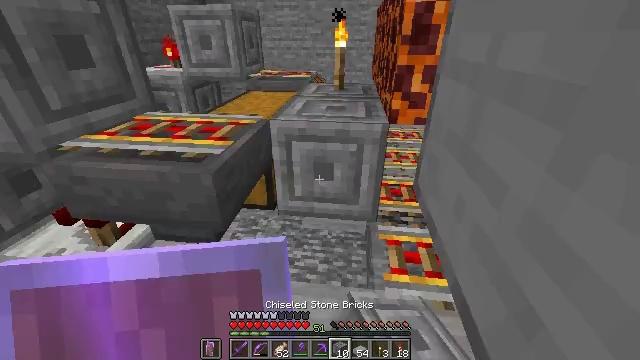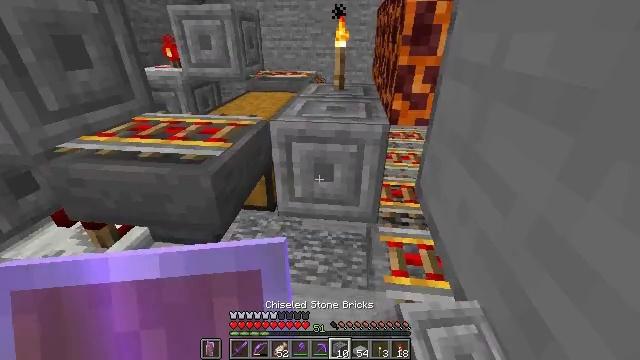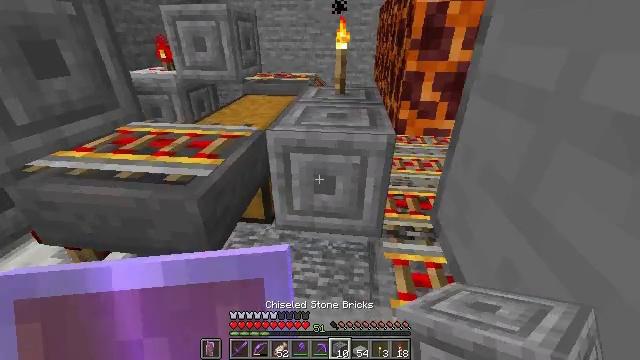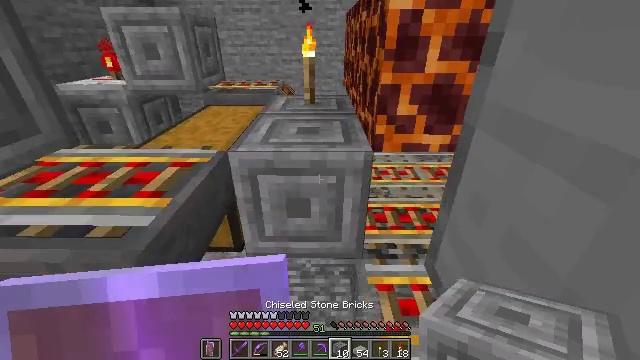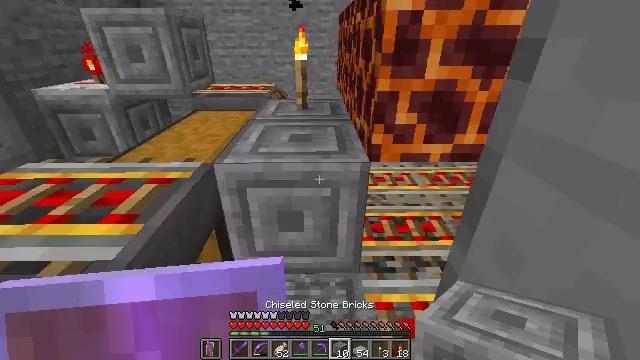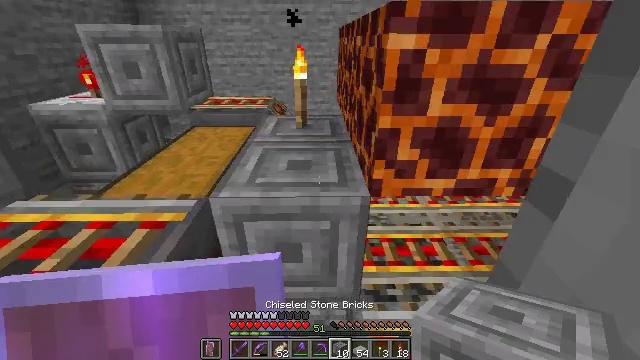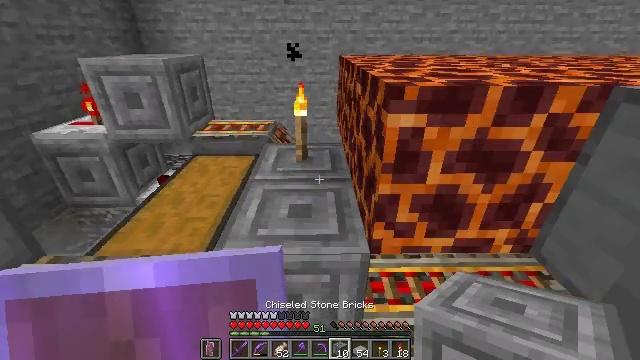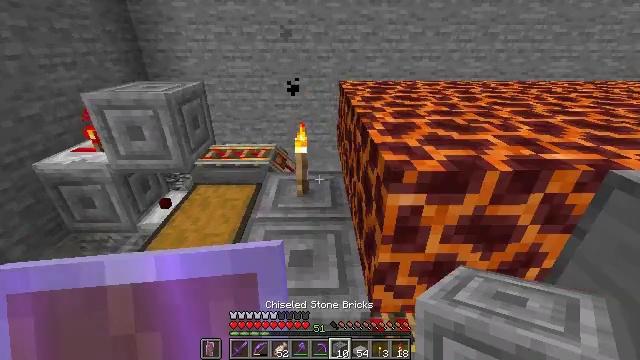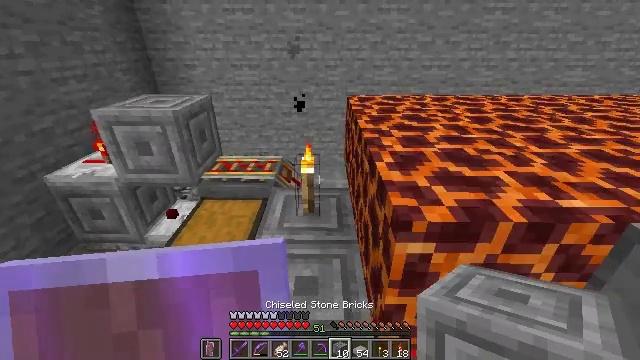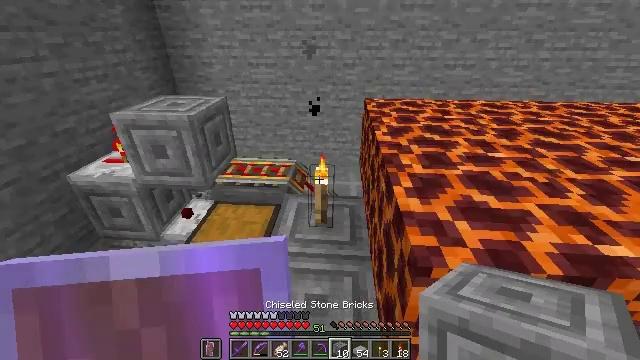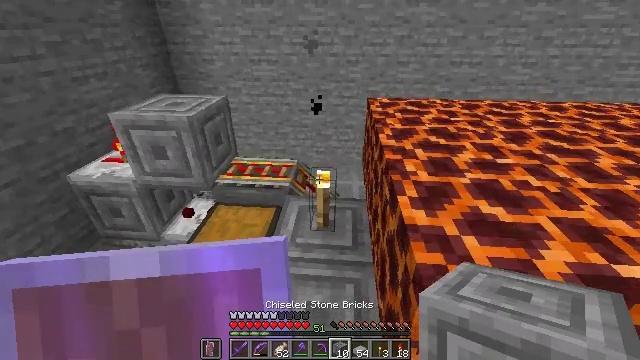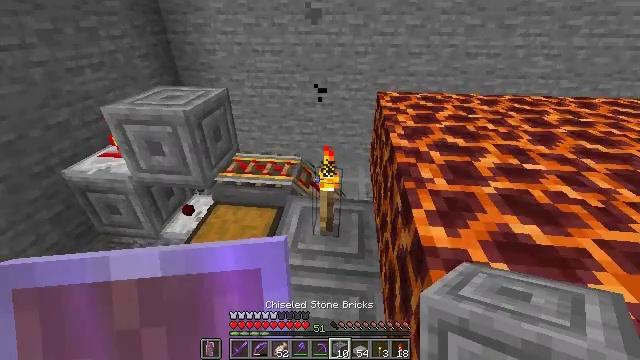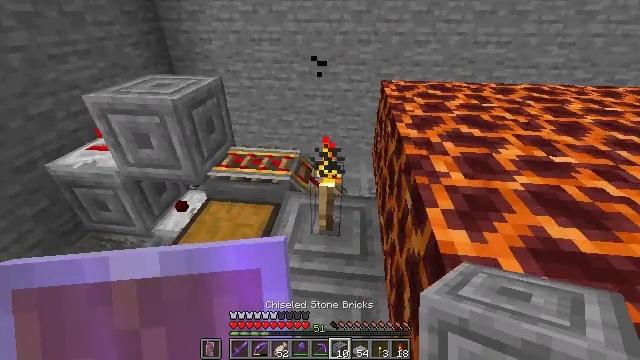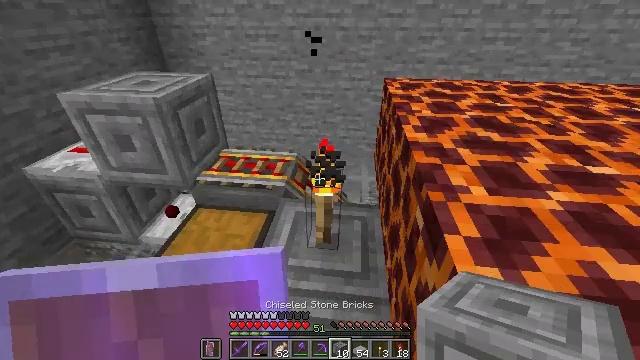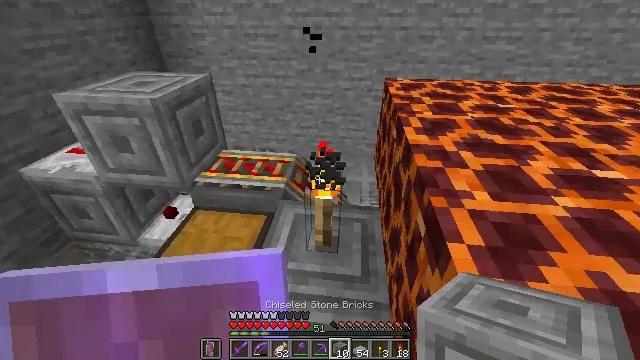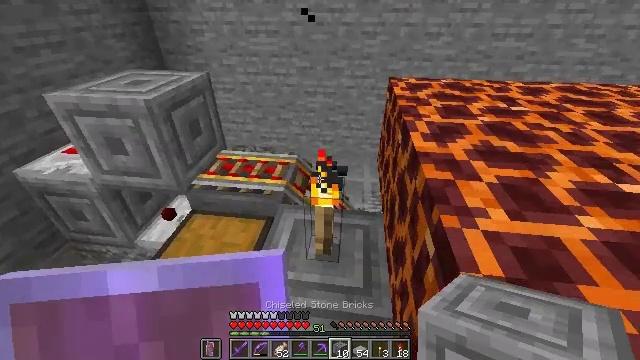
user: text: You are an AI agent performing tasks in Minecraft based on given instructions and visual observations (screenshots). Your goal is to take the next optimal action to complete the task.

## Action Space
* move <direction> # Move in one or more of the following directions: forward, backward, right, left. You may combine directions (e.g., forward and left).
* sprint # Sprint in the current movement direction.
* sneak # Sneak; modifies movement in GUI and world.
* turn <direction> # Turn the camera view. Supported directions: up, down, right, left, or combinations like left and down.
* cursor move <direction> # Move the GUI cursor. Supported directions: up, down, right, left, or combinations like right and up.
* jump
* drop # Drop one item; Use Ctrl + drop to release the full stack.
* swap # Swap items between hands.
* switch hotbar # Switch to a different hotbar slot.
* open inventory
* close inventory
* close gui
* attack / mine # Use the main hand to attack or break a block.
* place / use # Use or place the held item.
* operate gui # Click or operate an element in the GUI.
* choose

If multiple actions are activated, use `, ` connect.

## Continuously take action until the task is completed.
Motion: motion action
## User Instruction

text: Gather the powered rail to store in inventory.
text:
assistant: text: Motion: move forward
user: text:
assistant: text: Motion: move forward
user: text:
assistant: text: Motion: move forward, turn right
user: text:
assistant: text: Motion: move forward, turn right
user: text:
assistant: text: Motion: move forward, jump
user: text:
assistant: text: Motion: move forward, jump
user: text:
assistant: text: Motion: move forward, jump
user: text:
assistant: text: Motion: move forward, turn left
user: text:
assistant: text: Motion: move forward, turn left and down
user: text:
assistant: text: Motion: move forward, turn down
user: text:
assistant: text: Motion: move forward, turn left and down
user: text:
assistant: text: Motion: no_op
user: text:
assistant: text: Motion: no_op
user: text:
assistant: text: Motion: no_op
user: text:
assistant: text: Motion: no_op
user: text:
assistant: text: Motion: no_op
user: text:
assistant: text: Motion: turn left and down
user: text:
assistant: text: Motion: turn left
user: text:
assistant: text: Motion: no_op
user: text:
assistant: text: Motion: no_op
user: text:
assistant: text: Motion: no_op
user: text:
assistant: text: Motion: turn left and down
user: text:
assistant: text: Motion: turn left and down
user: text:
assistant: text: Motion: no_op
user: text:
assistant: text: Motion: no_op
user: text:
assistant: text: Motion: no_op
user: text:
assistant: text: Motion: no_op
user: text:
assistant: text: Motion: no_op
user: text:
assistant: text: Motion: no_op
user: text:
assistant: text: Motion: no_op